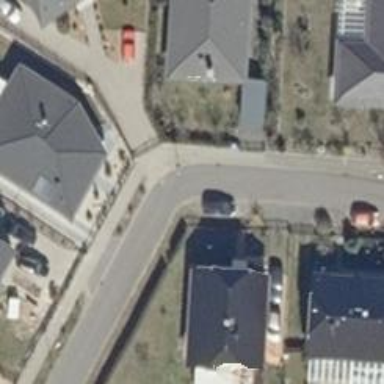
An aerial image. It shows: Asphalt road in residential area.